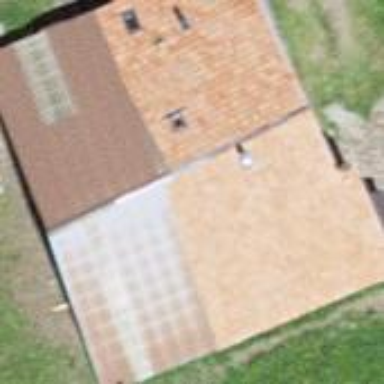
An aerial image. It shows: Rural barn.